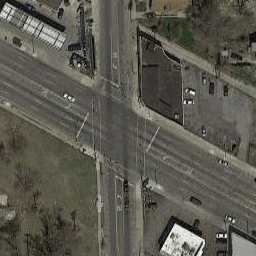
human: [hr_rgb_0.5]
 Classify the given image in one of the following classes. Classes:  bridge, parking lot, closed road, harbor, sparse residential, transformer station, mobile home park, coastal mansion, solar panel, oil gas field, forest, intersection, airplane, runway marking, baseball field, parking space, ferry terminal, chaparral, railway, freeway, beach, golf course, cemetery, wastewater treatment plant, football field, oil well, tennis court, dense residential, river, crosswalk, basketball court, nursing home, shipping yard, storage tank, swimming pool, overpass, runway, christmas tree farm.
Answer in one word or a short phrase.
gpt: intersection